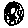
Label: moon